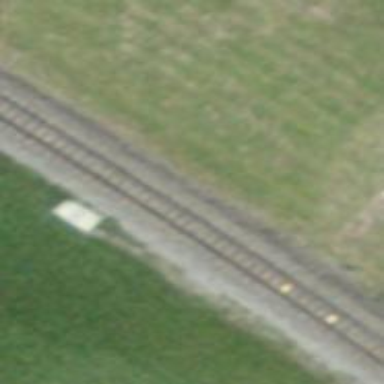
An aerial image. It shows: Narrow gauge railway with electrified contact lines.